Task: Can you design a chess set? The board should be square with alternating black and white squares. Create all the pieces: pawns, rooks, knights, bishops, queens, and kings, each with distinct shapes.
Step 4928:
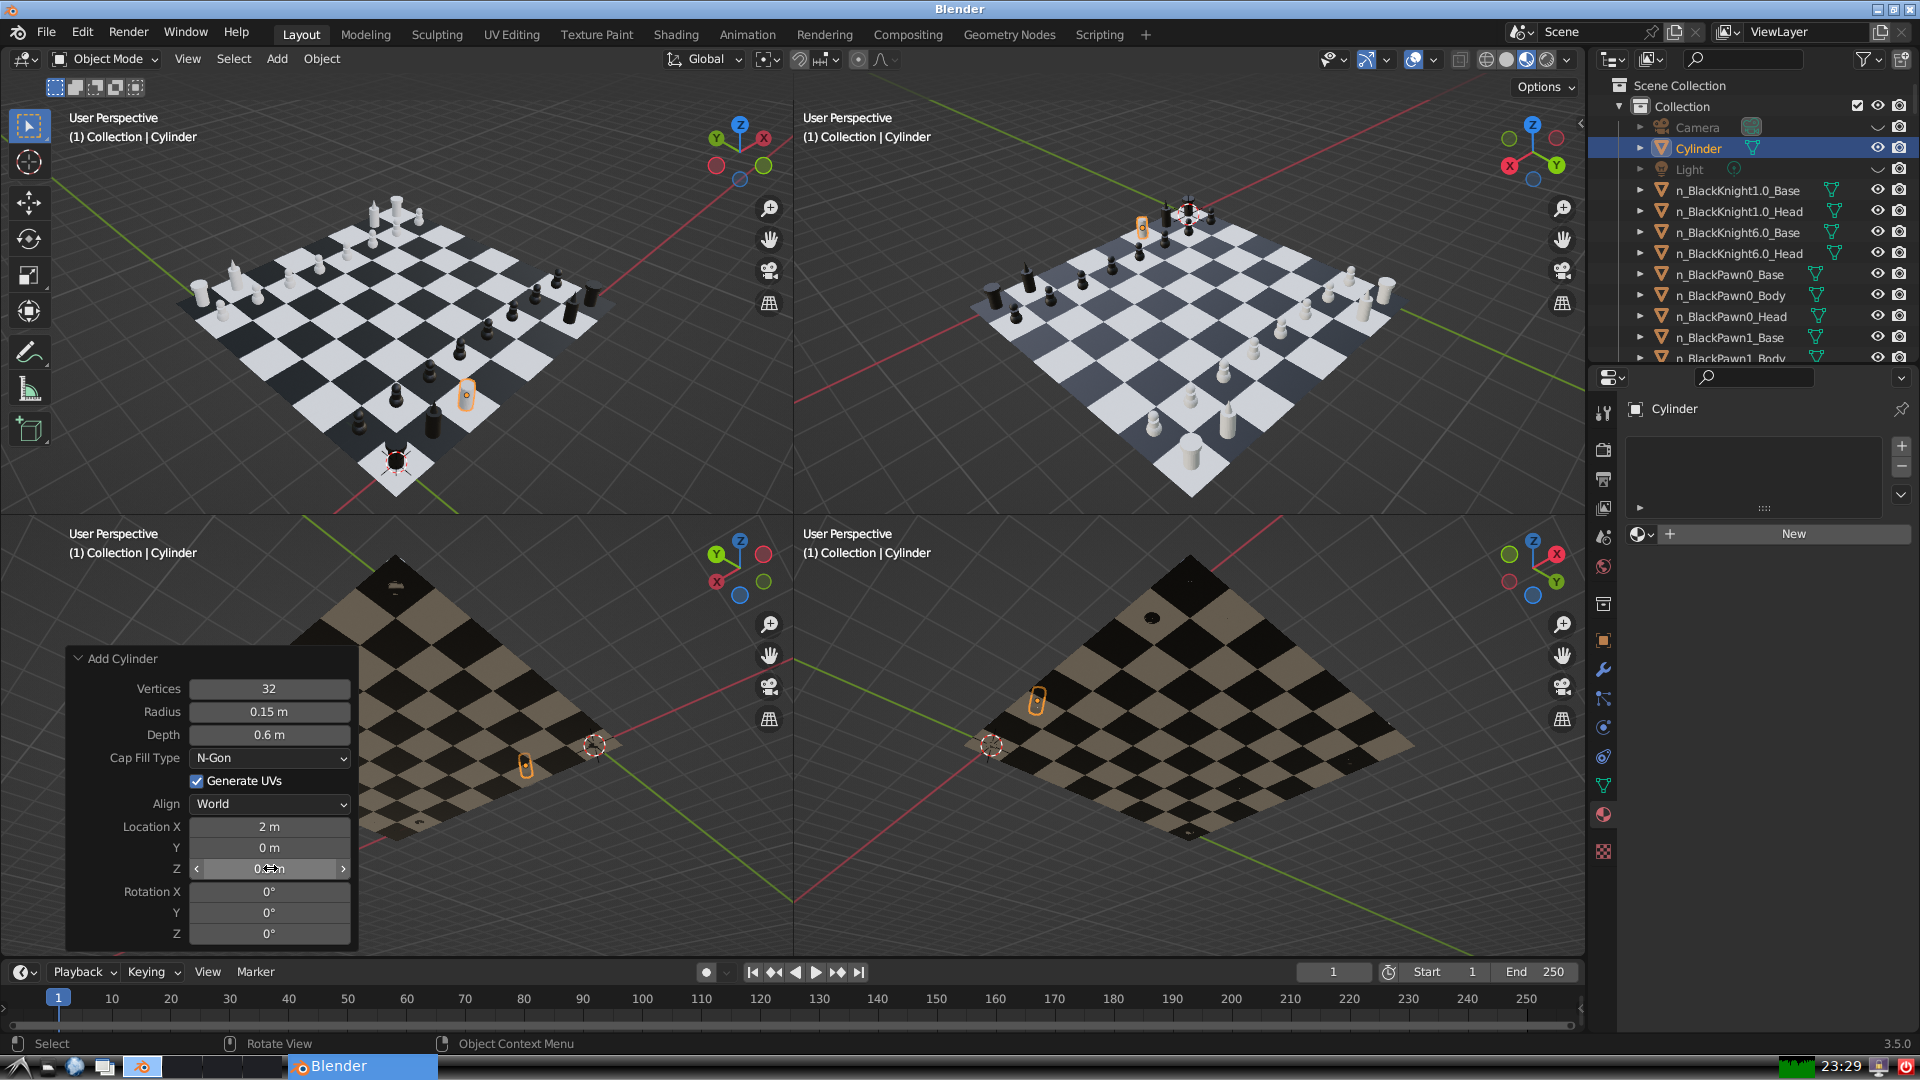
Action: {"mouse_move": [960, 540]}